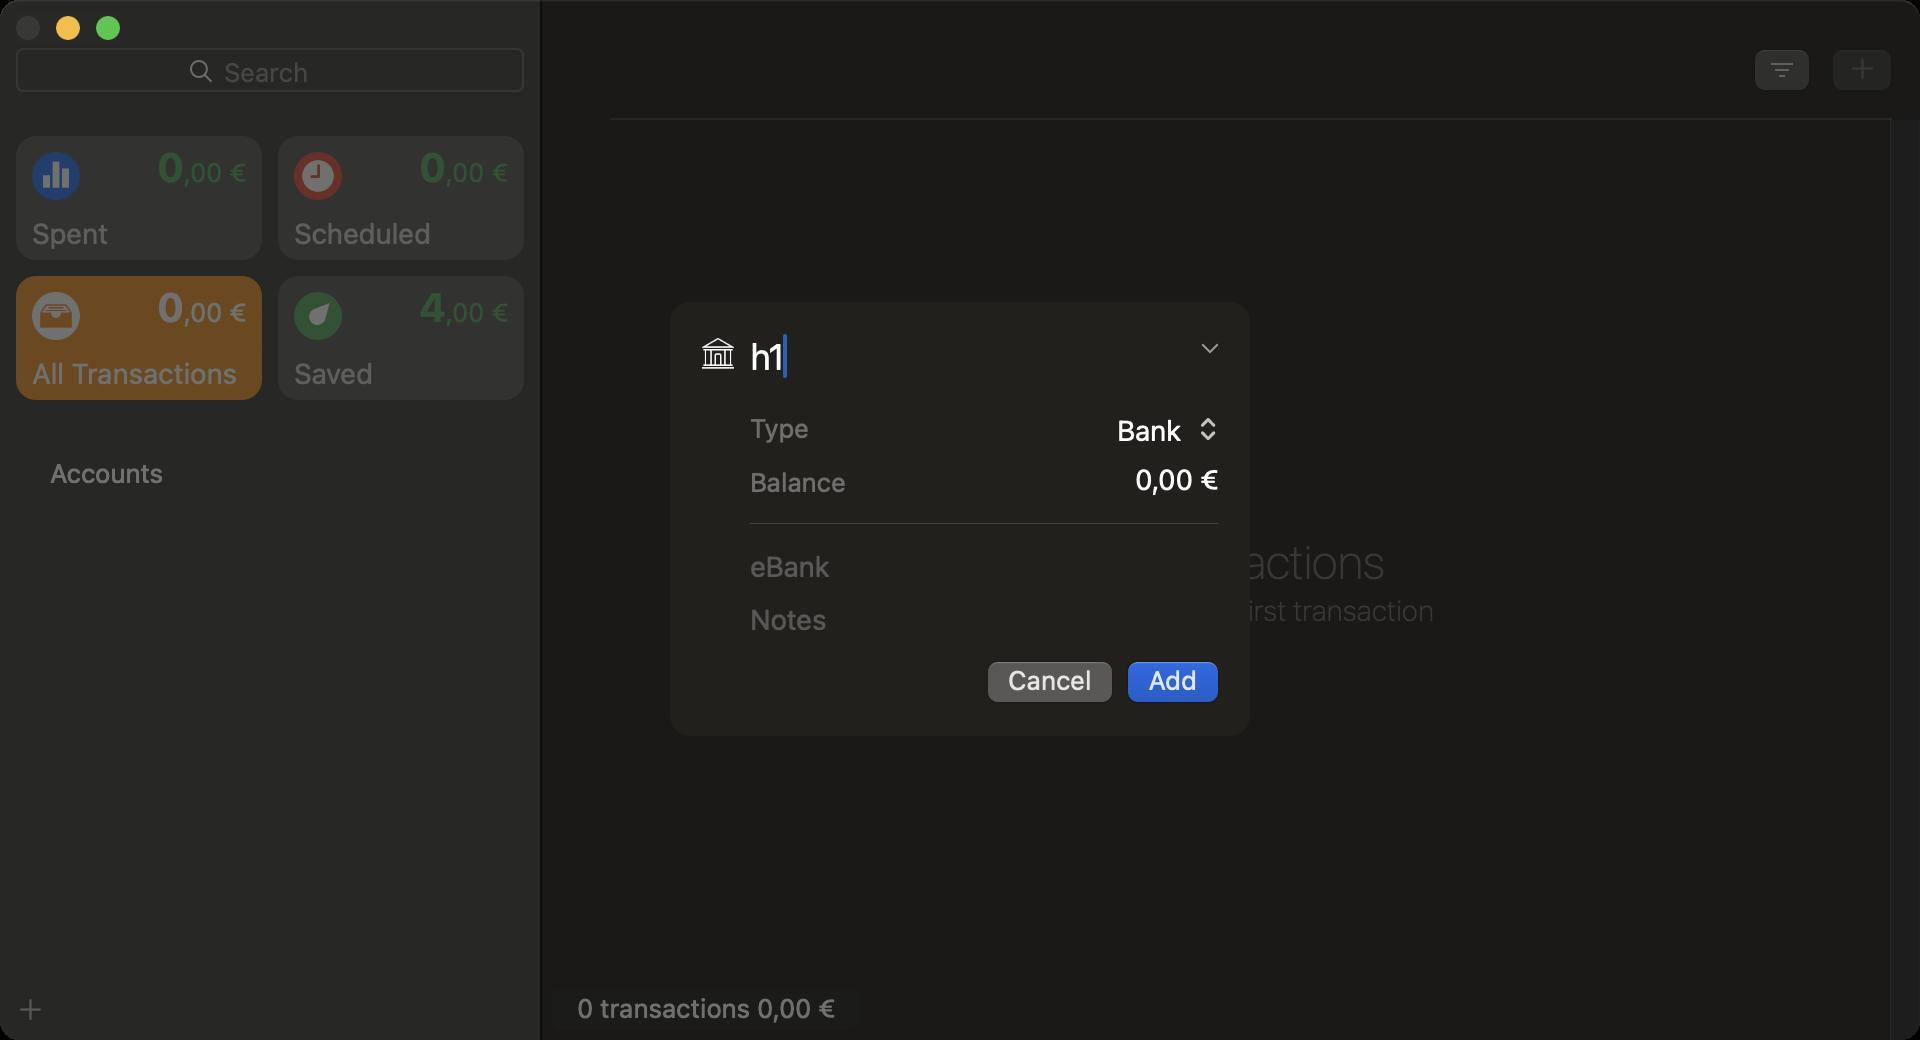
Accessibility tree:
{"name": "Money", "role": "AXWindow", "description": null, "role_description": "standard window", "value": null, "position": "384.00;317.00", "size": "960;520", "children": [{"name": null, "role": "AXSplitGroup", "description": null, "role_description": "split group", "value": null, "position": "0.00;0.00", "size": "960;520", "children": [{"name": null, "role": "AXTextField", "description": null, "role_description": "text field", "value": null, "position": "110.00;27.00", "size": "128;17", "children": []}, {"name": null, "role": "AXList", "description": null, "role_description": "collection", "value": null, "position": "0.00;60.00", "size": "270;150", "children": [{"name": null, "role": "AXList", "description": null, "role_description": "section", "value": null, "position": "8.00;68.00", "size": "254;132", "children": [{"name": null, "role": "AXGroup", "description": null, "role_description": "group", "value": null, "position": "8.00;68.00", "size": "254;132", "children": []}]}]}, {"name": null, "role": "AXScrollArea", "description": null, "role_description": "scroll area", "value": null, "position": "0.00;210.00", "size": "270;280", "children": [{"name": null, "role": "AXOutline", "description": null, "role_description": "outline", "value": null, "position": "0.00;210.00", "size": "255;280", "children": [{"name": null, "role": "AXRow", "description": null, "role_description": "outline row", "value": null, "position": "0.00;220.00", "size": "255;1", "children": [{"name": null, "role": "AXCell", "description": null, "role_description": "cell", "value": null, "position": "10.00;220.00", "size": "235;1", "children": [{"name": null, "role": "AXStaticText", "description": null, "role_description": "text", "value": "", "position": "23.00;212.00", "size": "4;17", "children": []}]}]}, {"name": null, "role": "AXRow", "description": null, "role_description": "outline row", "value": null, "position": "0.00;221.00", "size": "255;30", "children": [{"name": null, "role": "AXCell", "description": null, "role_description": "cell", "value": null, "position": "10.00;221.00", "size": "235;30", "children": [{"name": null, "role": "AXStaticText", "description": null, "role_description": "text", "value": "Accounts", "position": "23.00;227.50", "size": "61;17", "children": []}]}]}, {"name": null, "role": "AXColumn", "description": null, "role_description": "column", "value": null, "position": "10.00;210.00", "size": "235;280", "children": []}]}, {"name": null, "role": "AXScrollBar", "description": null, "role_description": "scroll bar", "value": 0.0, "position": "255.00;210.00", "size": "15;280", "children": []}]}, {"name": "", "role": "AXButton", "description": "add", "role_description": "button", "value": null, "position": "8.00;495.50", "size": "14;18", "children": []}, {"name": null, "role": "AXSplitter", "description": null, "role_description": "splitter", "value": 270.0, "position": "270.00;28.00", "size": "1;492", "children": []}, {"name": null, "role": "AXScrollArea", "description": null, "role_description": "scroll area", "value": null, "position": "271.00;60.00", "size": "689;460", "children": [{"name": null, "role": "AXTable", "description": null, "role_description": "table", "value": null, "position": "271.00;60.00", "size": "674;460", "children": [{"name": null, "role": "AXColumn", "description": null, "role_description": "column", "value": null, "position": "281.00;60.00", "size": "654;460", "children": []}]}, {"name": null, "role": "AXScrollBar", "description": null, "role_description": "scroll bar", "value": 0.0, "position": "945.00;60.00", "size": "15;460", "children": []}, {"name": null, "role": "AXStaticText", "description": null, "role_description": "text", "value": "0 transactions 0,00 €", "position": "276.00;495.00", "size": "154;17", "children": []}]}, {"name": "", "role": "AXCheckBox", "description": "add", "role_description": "toggle button", "value": 0, "position": "909.50;20.00", "size": "44;32", "children": []}, {"name": "", "role": "AXCheckBox", "description": null, "role_description": "toggle button", "value": 0, "position": "870.50;20.00", "size": "41;32", "children": []}, {"name": null, "role": "AXStaticText", "description": null, "role_description": "text", "value": "No transactions\nTap + to add the first transaction", "position": "285.00;266.50", "size": "661;47", "children": []}]}, {"name": null, "role": "AXButton", "description": null, "role_description": "close button", "value": null, "position": "7.00;6.00", "size": "14;16", "children": []}, {"name": null, "role": "AXButton", "description": null, "role_description": "zoom button", "value": null, "position": "47.00;6.00", "size": "14;16", "children": [{"name": null, "role": "AXGroup", "description": null, "role_description": "group", "value": null, "position": "47.00;6.00", "size": "14;16", "children": [{"name": null, "role": "AXGroup", "description": null, "role_description": "group", "value": null, "position": "47.00;6.00", "size": "14;16", "children": []}]}]}, {"name": null, "role": "AXButton", "description": null, "role_description": "minimize button", "value": null, "position": "27.00;6.00", "size": "14;16", "children": []}, {"name": null, "role": "AXSheet", "description": null, "role_description": "sheet", "value": null, "position": "335.00;151.00", "size": "290;217", "children": [{"name": null, "role": "AXScrollArea", "description": null, "role_description": "scroll area", "value": null, "position": "359.00;199.00", "size": "266;123", "children": [{"name": null, "role": "AXTable", "description": null, "role_description": "table", "value": null, "position": "359.00;199.00", "size": "266;123", "children": [{"name": null, "role": "AXRow", "description": null, "role_description": "table row", "value": null, "position": "359.00;199.00", "size": "266;27", "children": [{"name": null, "role": "AXCell", "description": null, "role_description": "cell", "value": null, "position": "359.00;199.00", "size": "266;27", "children": [{"name": null, "role": "AXStaticText", "description": null, "role_description": "text", "value": "Type", "position": "373.00;205.00", "size": "38;17", "children": []}, {"name": null, "role": "AXPopUpButton", "description": null, "role_description": "pop up button", "value": "Bank", "position": "551.00;200.50", "size": "65;29", "children": []}]}]}, {"name": null, "role": "AXRow", "description": null, "role_description": "table row", "value": null, "position": "359.00;226.00", "size": "266;27", "children": [{"name": null, "role": "AXCell", "description": null, "role_description": "cell", "value": null, "position": "359.00;226.00", "size": "266;27", "children": [{"name": null, "role": "AXStaticText", "description": null, "role_description": "text", "value": "Balance", "position": "373.00;232.00", "size": "52;17", "children": []}, {"name": null, "role": "AXTextField", "description": null, "role_description": "text field", "value": "0,00 €", "position": "427.00;228.00", "size": "186;26", "children": []}]}]}, {"name": null, "role": "AXRow", "description": null, "role_description": "table row", "value": null, "position": "359.00;253.00", "size": "266;16", "children": [{"name": null, "role": "AXCell", "description": null, "role_description": "cell", "value": null, "position": "359.00;253.00", "size": "266;16", "children": []}]}, {"name": null, "role": "AXRow", "description": null, "role_description": "table row", "value": null, "position": "359.00;269.00", "size": "266;27", "children": [{"name": null, "role": "AXCell", "description": null, "role_description": "cell", "value": null, "position": "359.00;269.00", "size": "266;27", "children": [{"name": null, "role": "AXTextField", "description": null, "role_description": "text field", "value": "", "position": "373.00;273.50", "size": "238;18", "children": []}]}]}, {"name": null, "role": "AXRow", "description": null, "role_description": "table row", "value": null, "position": "359.00;296.00", "size": "266;26", "children": [{"name": null, "role": "AXCell", "description": null, "role_description": "cell", "value": null, "position": "359.00;296.00", "size": "266;26", "children": [{"name": null, "role": "AXScrollArea", "description": null, "role_description": "scroll area", "value": null, "position": "375.00;300.00", "size": "234;17", "children": [{"name": null, "role": "AXTextArea", "description": null, "role_description": "text entry area", "value": "", "position": "375.00;300.00", "size": "234;17", "children": []}]}]}]}, {"name": null, "role": "AXColumn", "description": null, "role_description": "column", "value": null, "position": "359.00;199.00", "size": "266;123", "children": []}]}]}, {"name": "Cancel", "role": "AXButton", "description": null, "role_description": "button", "value": null, "position": "487.00;326.00", "size": "76;32", "children": []}, {"name": "Add", "role": "AXButton", "description": null, "role_description": "button", "value": null, "position": "557.00;326.00", "size": "59;32", "children": []}, {"name": null, "role": "AXTextField", "description": null, "role_description": "text field", "value": "h1", "position": "373.00;167.00", "size": "220;22", "children": []}, {"name": null, "role": "AXImage", "description": "", "role_description": "image", "value": null, "position": "351.00;169.00", "size": "16;16", "children": []}, {"name": "", "role": "AXCheckBox", "description": null, "role_description": "toggle button", "value": 0, "position": "595.00;167.00", "size": "20;15", "children": []}]}]}